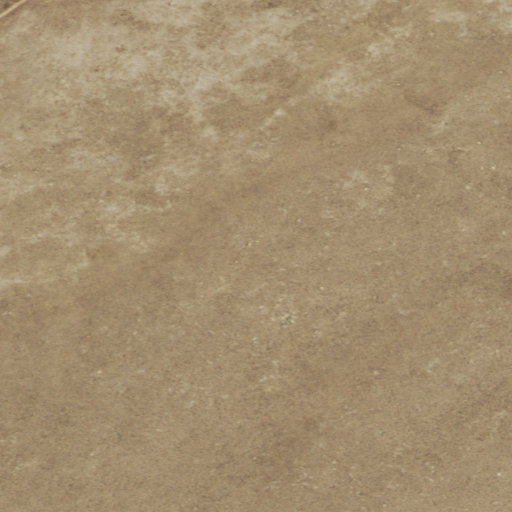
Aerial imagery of ridge(s) in Wyoming named Telephone Line Ridge containing only shrub